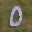
Label: 0